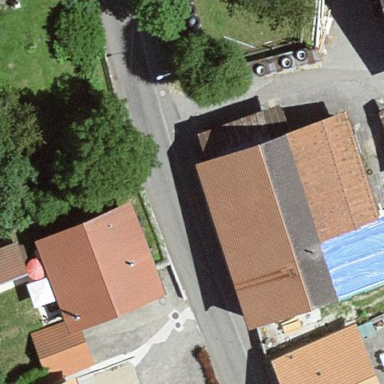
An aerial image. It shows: Farm building.